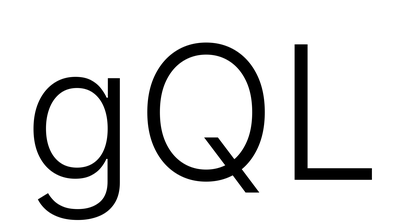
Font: Inter_Light